Question:
Hi,
Although I have a lot of experience in database development, I'm having a hard time conceptualizing linking relationships in Core Data. As I understand it, the many relationship is an NSSet attached to the one file. After reading the documentation, I've understood part of it and gotten it to work in the first import in my code below.
I have a data model into which I perform two separate imports using the XMLParser. The first import loads Events and Categories from the same XML file within the same import like so:
'''
if (thisTagIsForOneTable) {
// Insert object for the one-entity (Events)
self.eventsObject = [NSEntityDescription insertNewObjectForEntityForName:@"Events" inManagedObjectContext:xmlManagedObjectContext];
return;
}
if (thisTagIsForManyTable) {
// Insert object for many-entity (EventCategories)
self.categoriesObject = [NSEntityDescription insertNewObjectForEntityForName:@"EventCategories" inManagedObjectContext:xmlManagedObjectContext];
return;
}
......
// Set attribute values depending upon whether the tag is for the one-entity or the many-entity.
[self.xxxObject setValue:trimmedString forKey:attributeName];
......
// Set the relationship. This works great!
if (thisTagIsForManyTable) {
NSMutableSet *manyRecordSet = [self.eventsObject mutableSetValueForKey:@"categories"]; // My relationship name.
[manyRecordSet addObject:self.categoriesObject];
}
// Save the context. Voila.
'''
The above works fine. The second import loads EventLocations separately in a different part of the application so I need to set it's to-one relationship to Events. This is where I'm not too sure. Should the steps be?
'''
// Step A) Create (insert) new EventLocations object.
self.eventLocationsObject = [NSEntityDescription insertNewObjectForEntityForName:@"EventLocations" inManagedObjectContext:xmlManagedObjectContext];
// Step B) Locate and get a reference to the the related one-entity's object (Events) by ID? I have a custom class for Events.
// This seems to work but I'm taking a performance hit and getting a compiler warning below. The method returnObjectForEntity does a query and returns an NSManagedObject. Is this correct?
Events *event = (Events *)[self returnObjectForEntity:@"Events" withID:[oneRecordObject valueForKey:@"infIDCode"]];
// Step C) Set the relationship to the Events entity.
if (event) {
[event addLocationsObject:self.eventLocationsObject];
// Compiler warning: incompatible Objective-C types 'struct NSManagedObject *', expected 'struct EventLocations *' when passing argument 1 of 'addLocationsObject:' from distinct Objective-C type
}
// Save the context.
'''
I'm not too sure about steps B and C. Any help would be appreciated. Thanks.
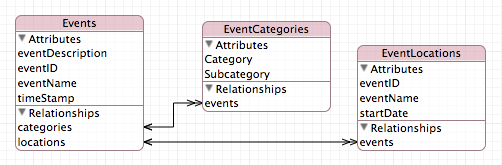
Answer: Step B: Please tell us the compiler warning.
To Speed things up you could create a cache (NSDictionary) with all Events and their @"infIDCode" as Keys before starting the import. This would speed things up as long as you can make sure no Events are added/deleted/changed within the import phase.
Step C:
self.eventLocationsObject should probably be declared as EventLocations*.
In general your import should work this way